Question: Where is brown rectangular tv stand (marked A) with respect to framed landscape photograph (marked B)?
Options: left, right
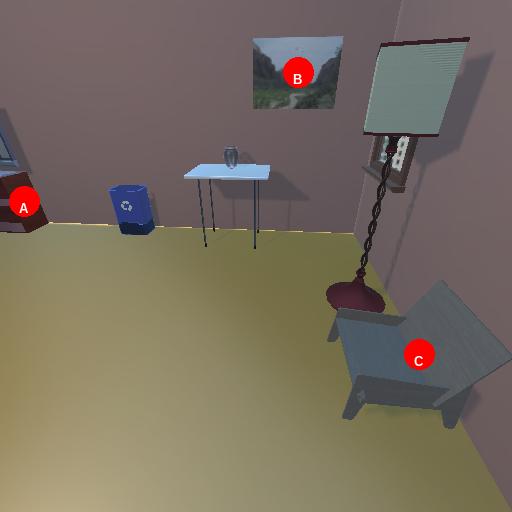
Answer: left